Question: I'm doing an AJAX request with jQuery and trying to access the value in an object that is returned by the Post request , but when i try to use it like this 'result.VideoCode' it shows 'undefined' ( using console.log ) but when i do a 'console.log(result)' it shows that there is an object and there is data in it
here is a screenshot

Any ideas tho why this is happening and how can i fix it ?
Update:// the server was returning an array of objects with a single object in it ... so that solved the mystery ... should have figured it out earlier
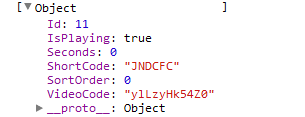
Answer: Looking at the screenshot, 'result' is an array containing one object.
You'd need to access it like:
'''
result[0].VideoCode
'''
which means: The first element of 'results', then from that object the 'VideoCode' property.